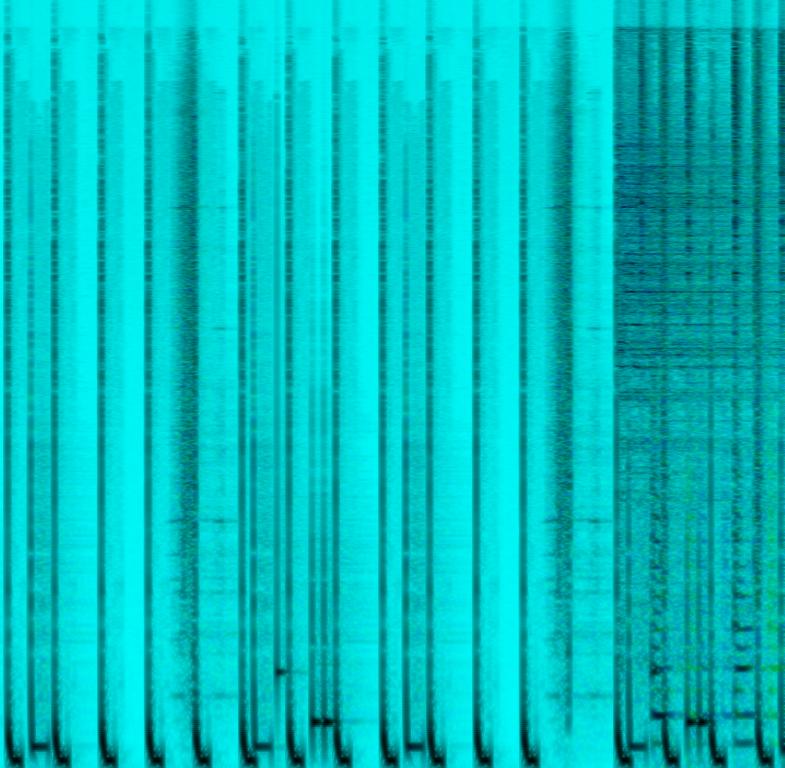
The song is instrumental. The song is medium tempo with a groovy bass line,  keyboard harmony, various percussion hits and a steady drumming rhythm. The song has a dance rhythm and is exciting.